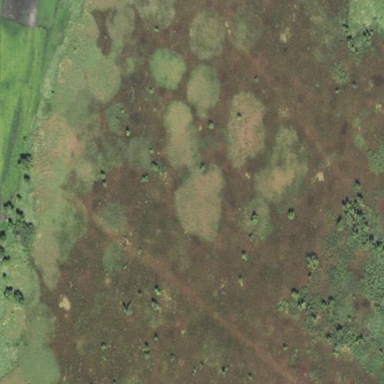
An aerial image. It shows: Marshy wetland area.